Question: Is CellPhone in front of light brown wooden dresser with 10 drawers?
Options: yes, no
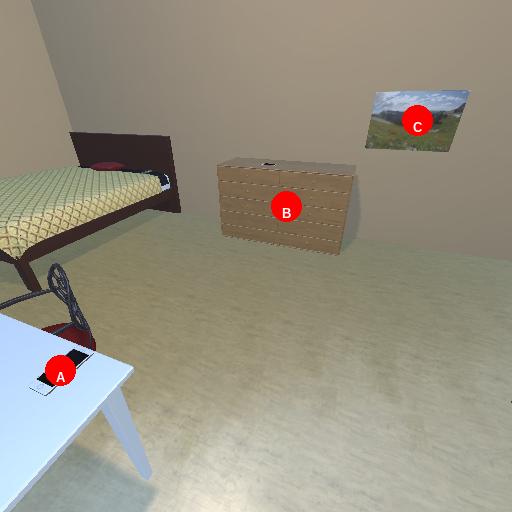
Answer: yes